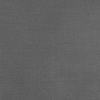
Atmospheric dust classification: dusty